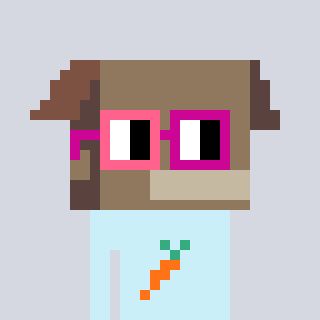
a pixel art character with square pink and red glasses, a box-shaped head and a cold-colored body on a cool background